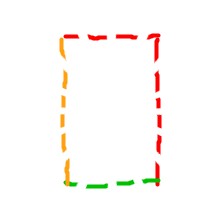
Shape: rectangle